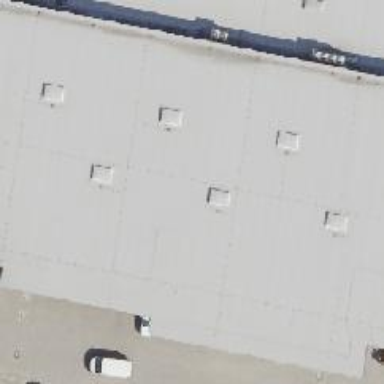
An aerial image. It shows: Car rental facility.